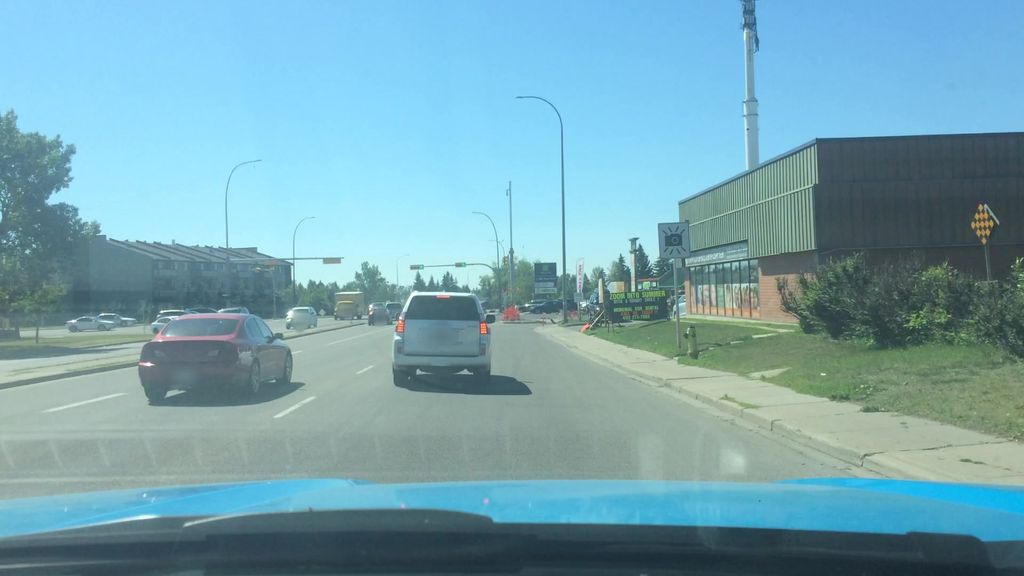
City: calgary